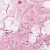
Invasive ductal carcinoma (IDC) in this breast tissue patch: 0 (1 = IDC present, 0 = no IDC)